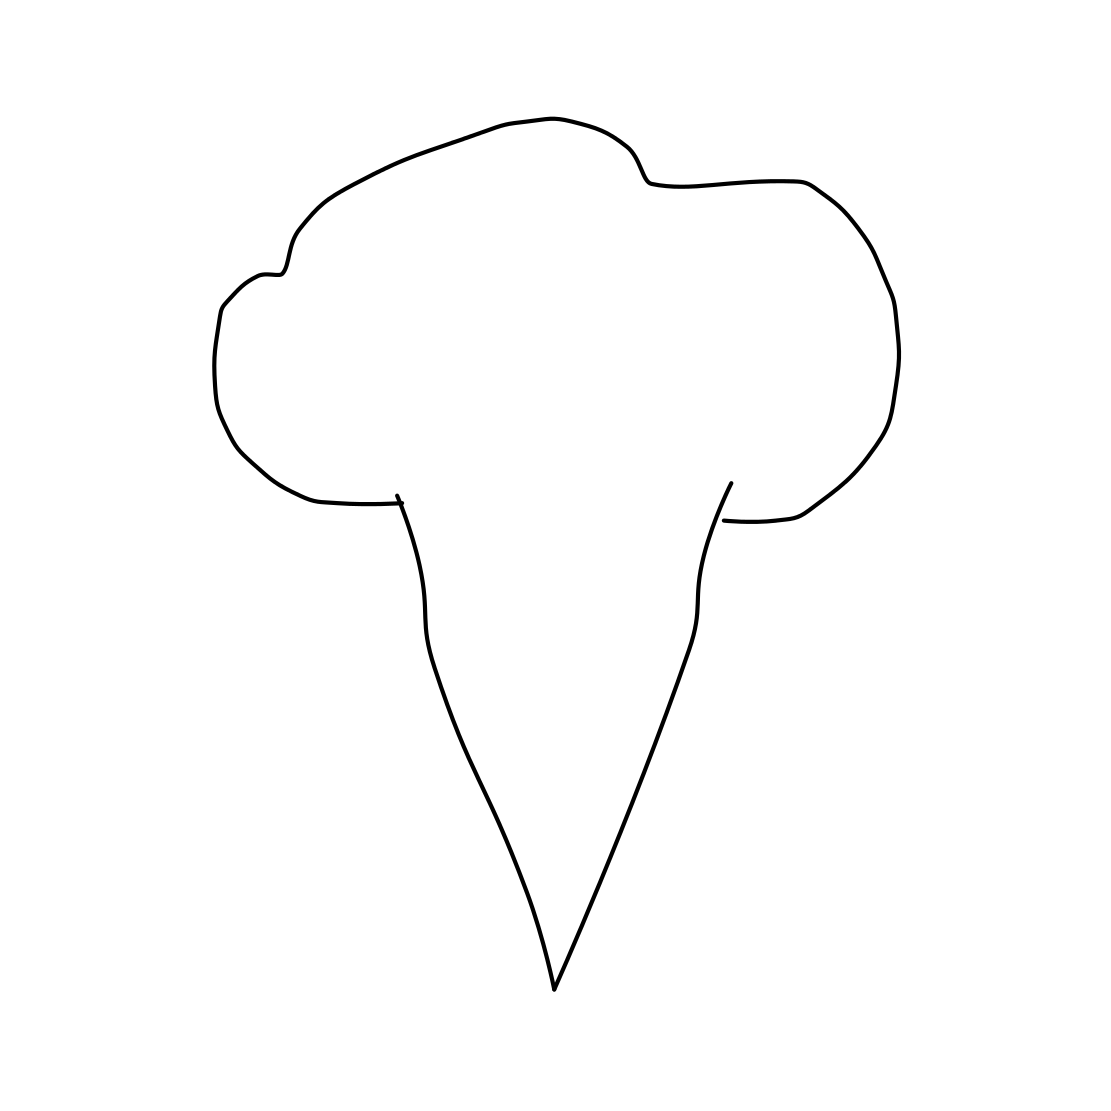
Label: ice-cream-cone